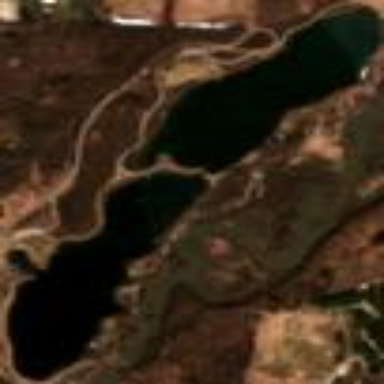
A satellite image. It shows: Serene lake surrounded by nature.